Question: Here is fiddle: <URL>
- -
HTML (for failing example):
'''
<div class="parent">
<div class="square"></div>
<label class="label">
Long label text, lorem ipsum, lorem ipsum, lorem ipsum, lorem ipsum, lorem ipsum, lorem ipsum
</label>
</div>
'''
CSS (for failing example):
'''
.parent {
width: 300px;
border: solid 1px red;
}
.square {
width: 15px;
height: 15px;
background-color: blue;
display: inline-block;
vertical-align: middle;
}
.label {
display: inline-block;
vertical-align: middle;
}
'''

I DON'T want to set 'max-width' on label - I just want it to automatically use all available space of '.parent' (300px-15px). In my example, if I wont set 'max-width' on label then long text breaks layout (as in red frame).
---
Edit: I don't want to set any fixed width on any element except '.parent' (width=300px) and '.square' (width=15px, height=15px). I want it to automatically/dynamically adjust to '.parent' container width.
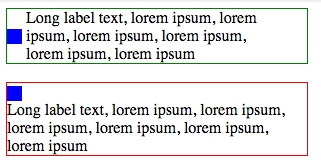
Answer: use 'display: table'
'''
.parent {
width: 300px;
border: solid 1px green;
display: table;
}
.parent.error-frame {
border-color: red;
}
.parent > div{
display: table-cell;
}
.parent > div:nth-of-type(1){
vertical-align: middle;
}
.square {
width: 15px;
height: 15px;
background-color: blue;
display: inline-block;
vertical-align: middle;
}
.label {
display: inline-block;
vertical-align: middle;
padding-left: 5px;
}
'''
'''
<div class="parent">
<div>
<div class="square"></div>
</div>
<div>
<label class="label">Long label text, lorem ipsum, lorem ipsum, lorem ipsum, lorem ipsum, lorem ipsum, lorem ipsum</label>
</div>
</div>
<br>
<div class="parent">
<div>
<div class="square"></div>
</div>
<div>
<label class="label">Long label text, lorem ipsum, lorem ipsum, lorem ipsum, lorem ipsum, lorem ipsum, lorem ipsum</label>
</div>
</div>
'''